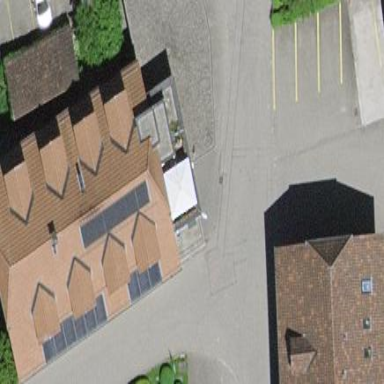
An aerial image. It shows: Residential building with half-hipped roof shape.